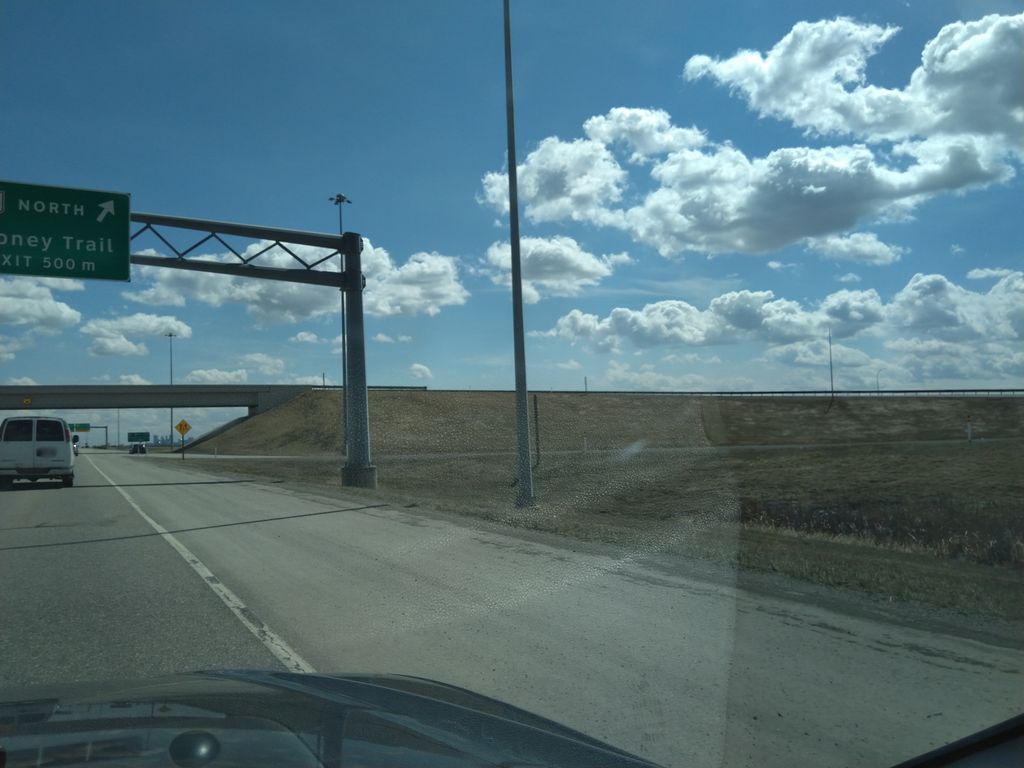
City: calgary